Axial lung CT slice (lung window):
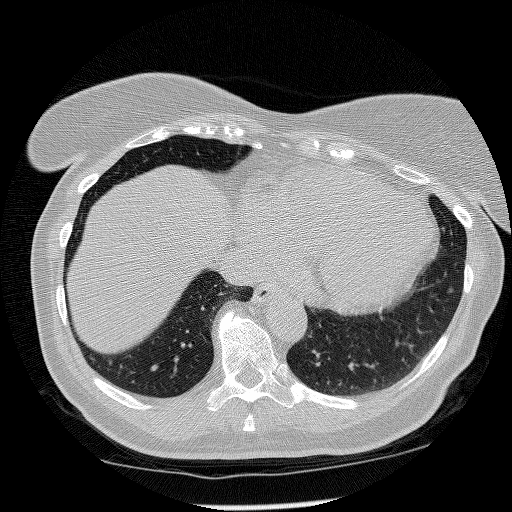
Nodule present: yes
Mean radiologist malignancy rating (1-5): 2